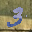
Label: 3